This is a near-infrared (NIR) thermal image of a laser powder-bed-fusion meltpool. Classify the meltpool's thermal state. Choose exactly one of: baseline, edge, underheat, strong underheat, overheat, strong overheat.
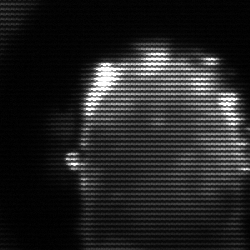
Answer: baseline